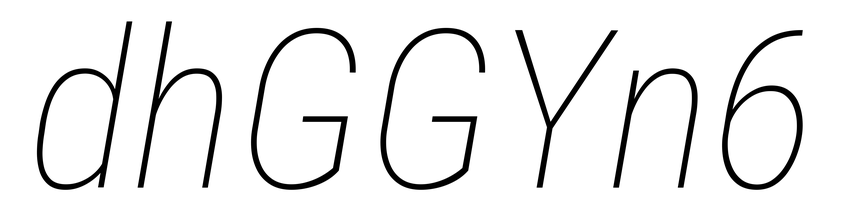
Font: Roboto-Italic_Condensed_Thin_Italic